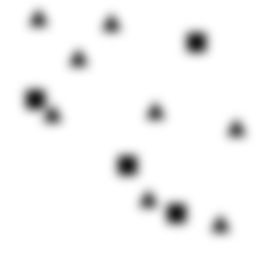
Squares: 4
Triangles: 8
Stars: 0
Total shapes: 12